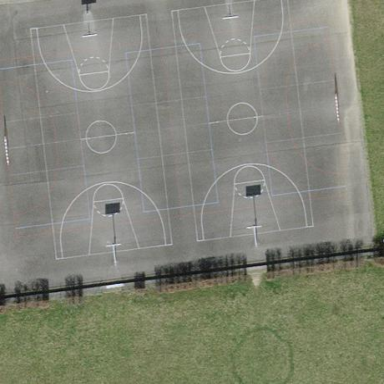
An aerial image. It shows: Basketball court in the leisure land pitch.